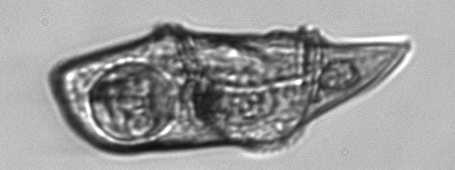
Label: Gyrodinium